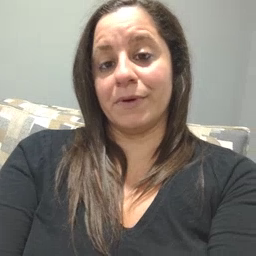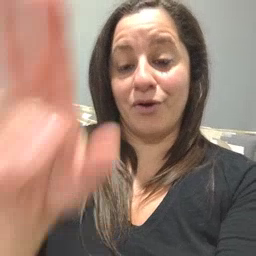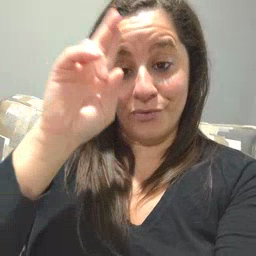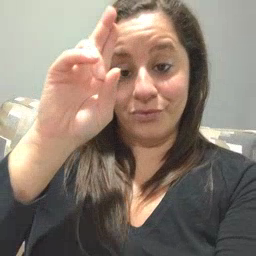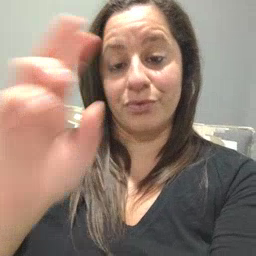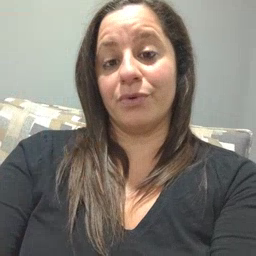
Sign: uncle